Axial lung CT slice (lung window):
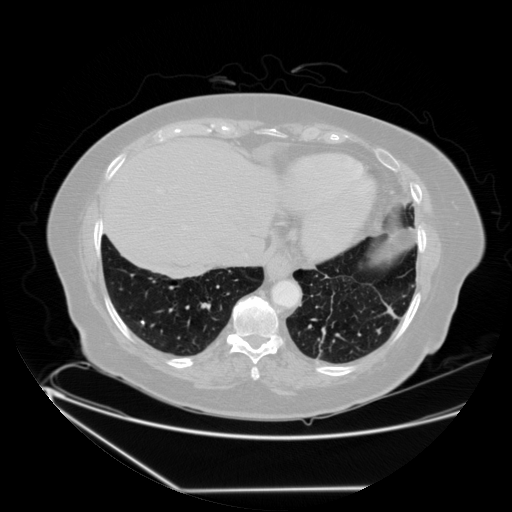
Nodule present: yes
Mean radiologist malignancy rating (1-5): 1.25